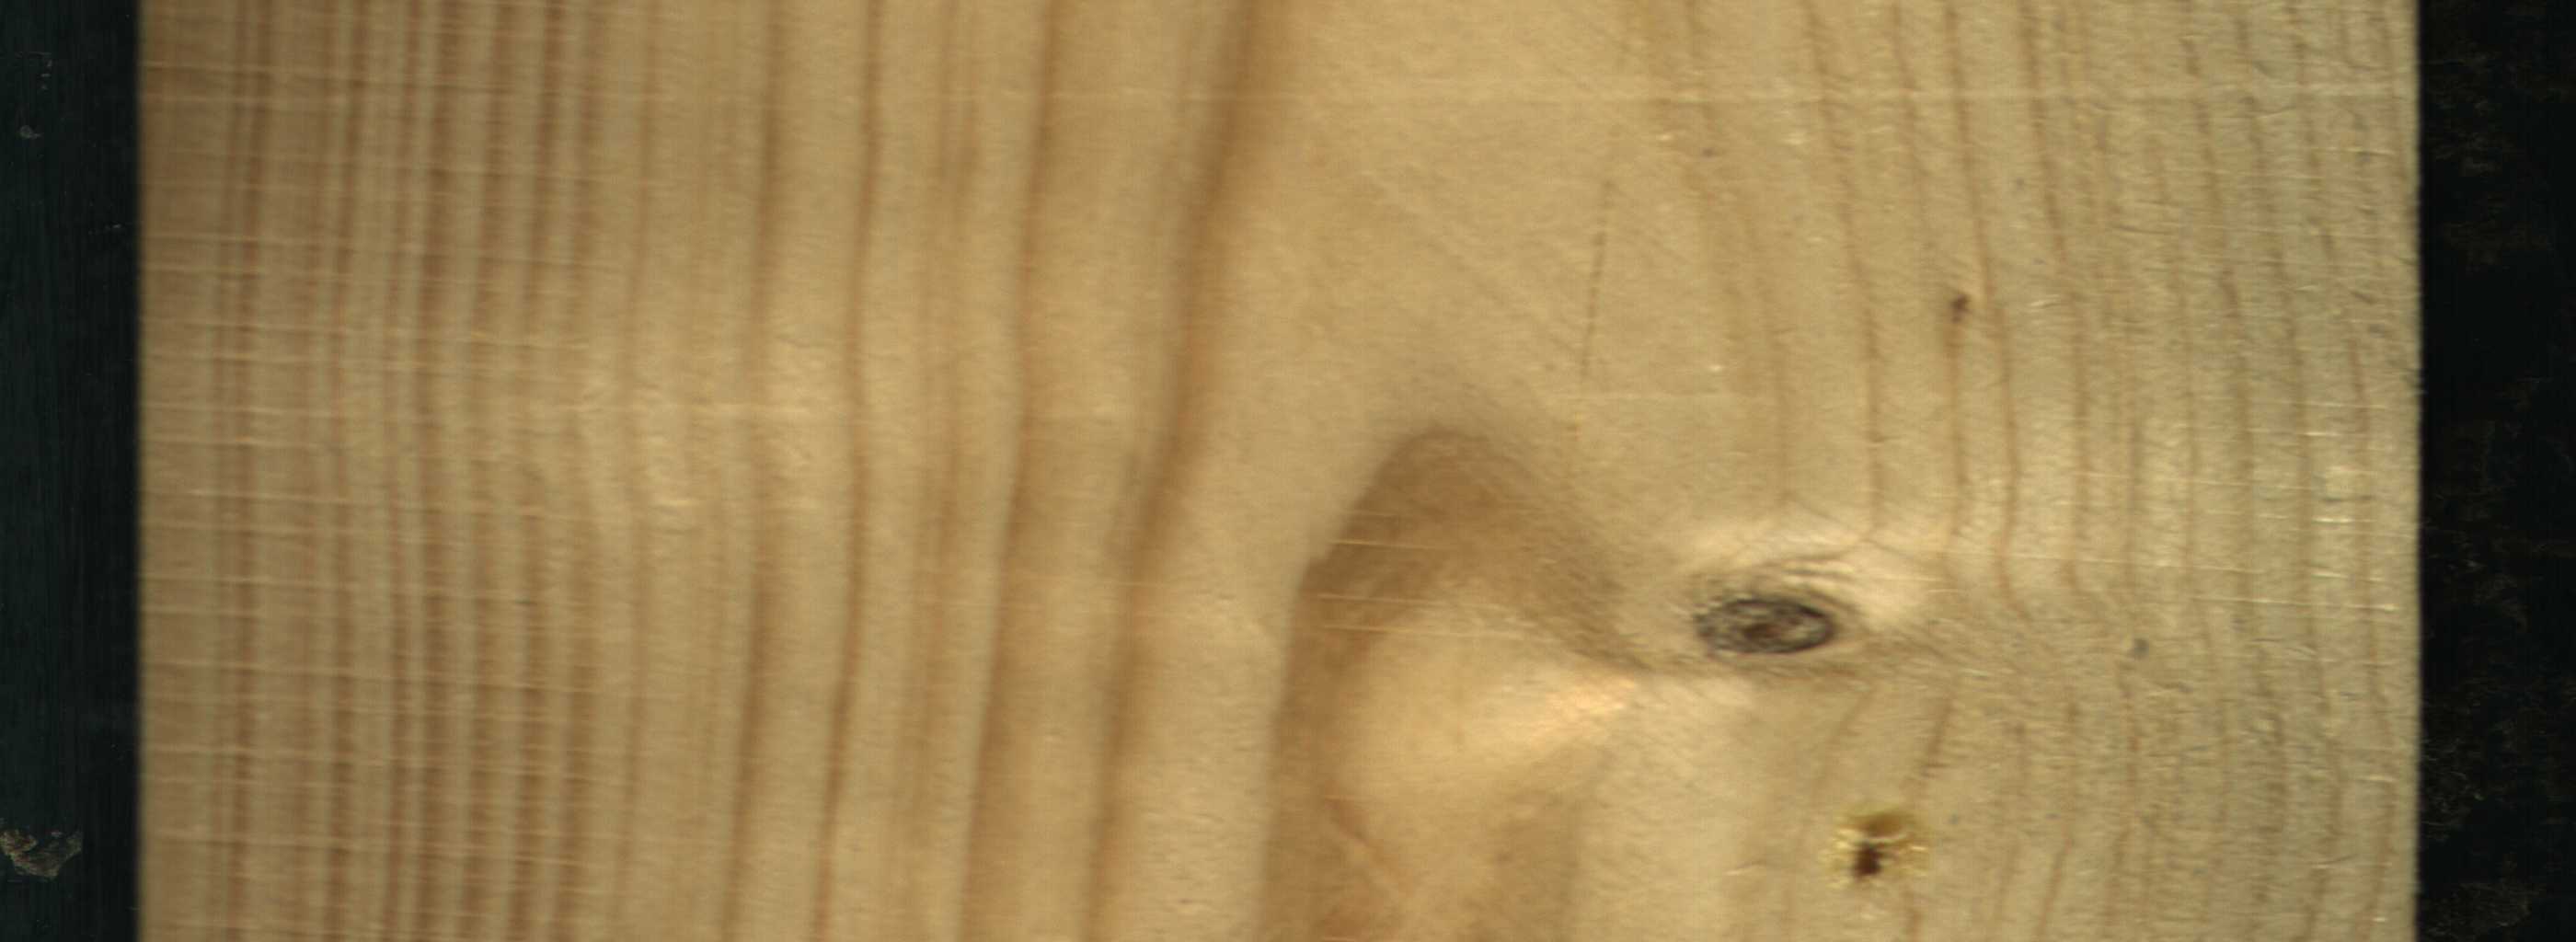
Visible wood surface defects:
resin
Live_Knot